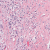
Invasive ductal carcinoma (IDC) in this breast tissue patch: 1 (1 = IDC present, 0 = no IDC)